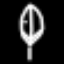
Label: leaf